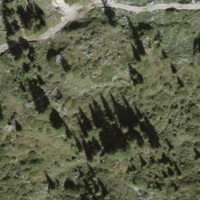
EUNIS habitat code: 41
Species observed at this site:
Leucanthemum vulgare